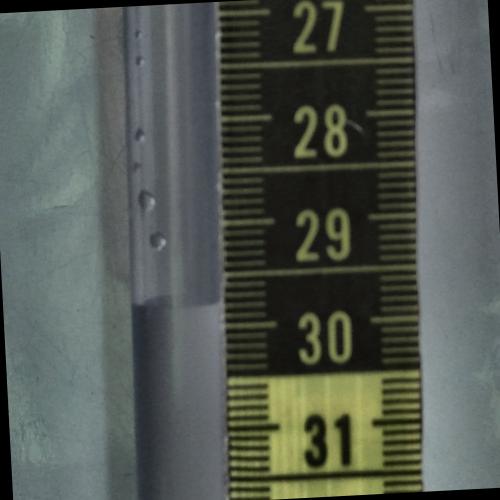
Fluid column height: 29.8 cm